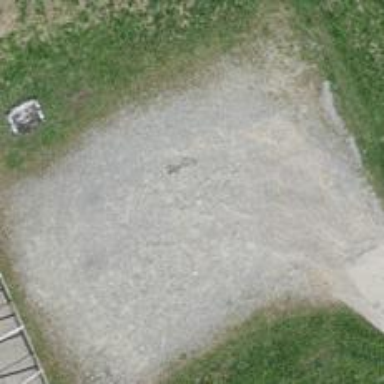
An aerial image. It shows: Parking area with gravel surface.